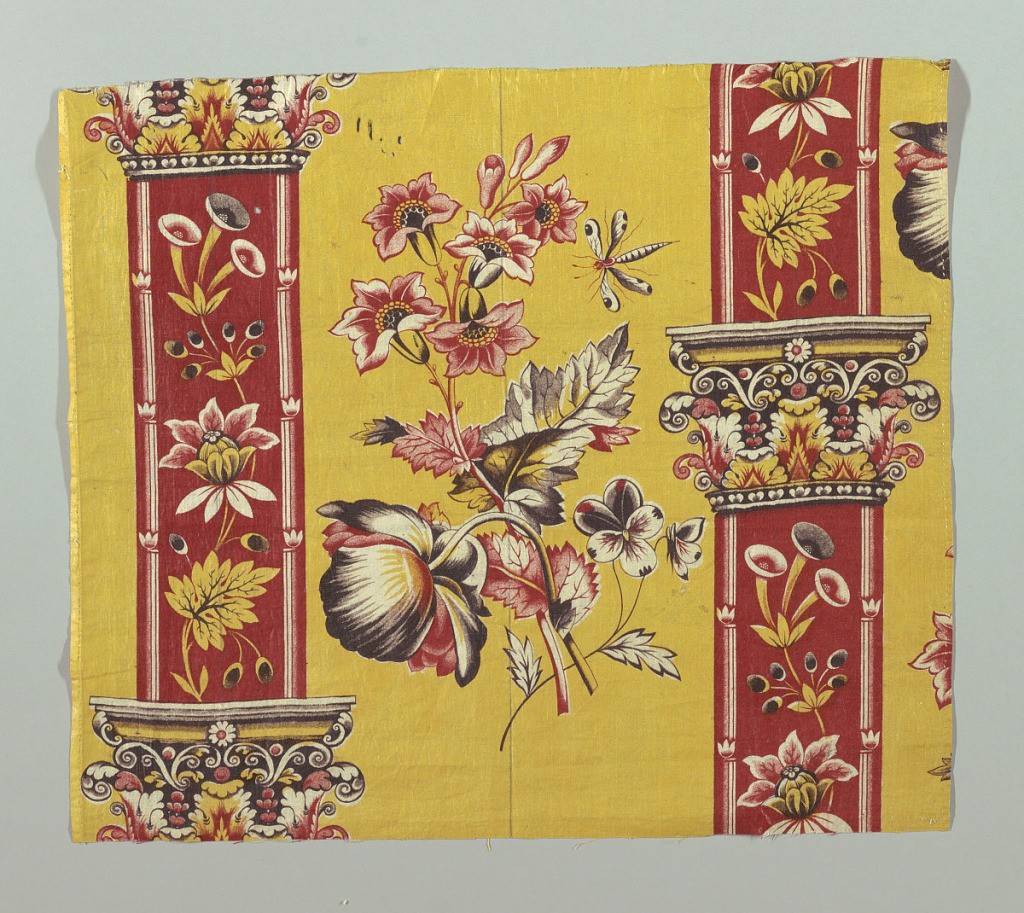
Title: Textile
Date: ca. 1830
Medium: cotton Technique: roller (mule) printed on plain weave
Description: Piece of thin glazed chintz, printed by combination of roller and block or roller and "surface roller". Yellow ground, pillar design in red with capitols in yellow, black and red; sides of pillars ornamented with flower sprays in yellow, red and black. In yellow field between flower clusters of natural size, roses, pansies and columbines, with butterfly, in shades of red, sepia and yellow.